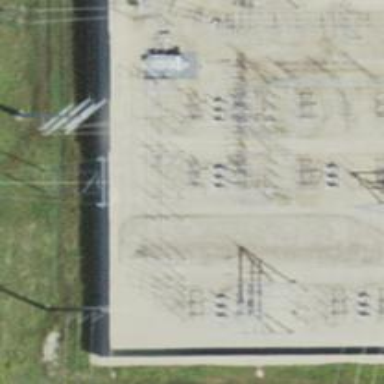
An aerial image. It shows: Switch for power supply.